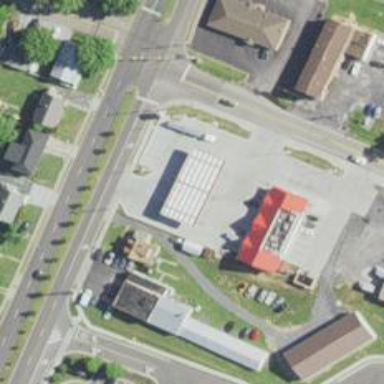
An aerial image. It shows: Convenience shop.